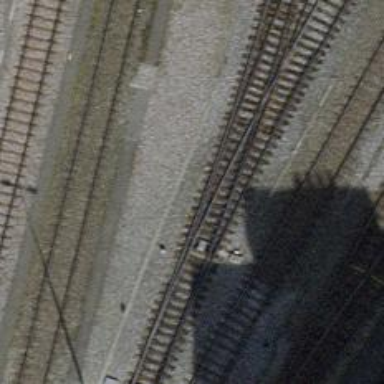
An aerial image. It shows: Single-track railway spur.